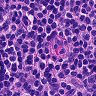
Metastatic tissue present: no